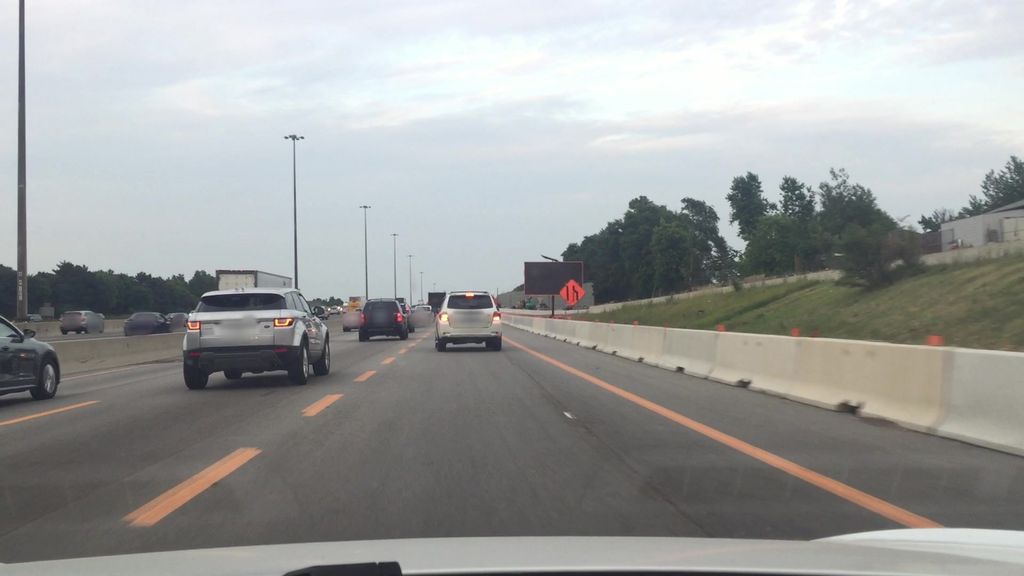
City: toronto